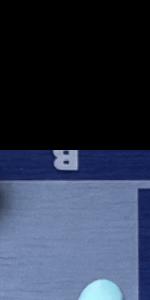
Label: Empty